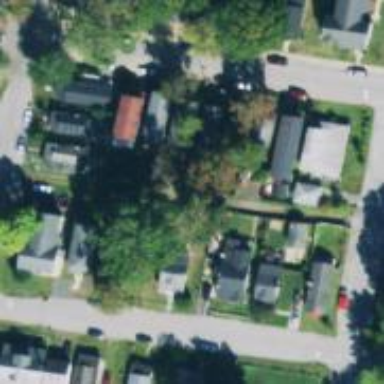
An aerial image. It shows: Alley classified as service road.